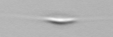
Label: Cylindrotheca_morphotype1